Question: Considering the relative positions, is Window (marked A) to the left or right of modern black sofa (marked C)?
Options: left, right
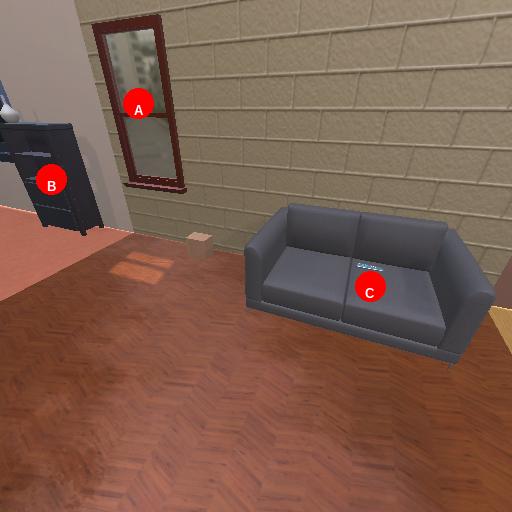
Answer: left